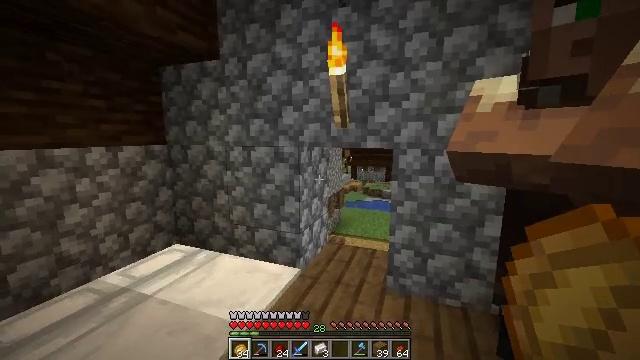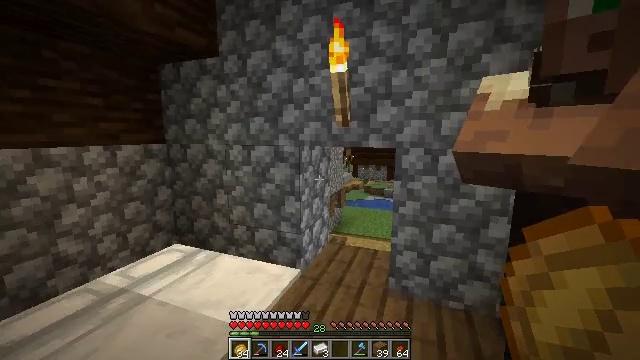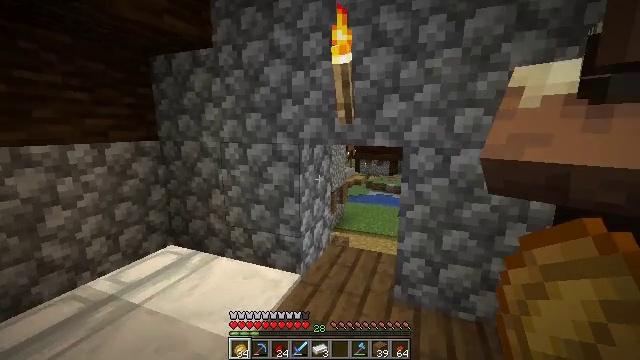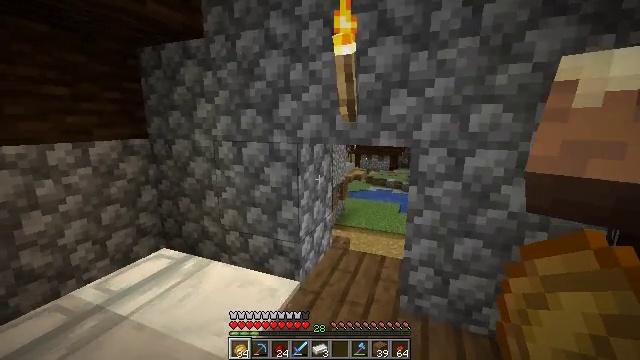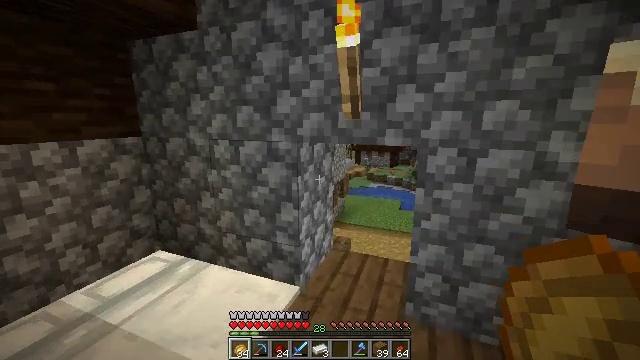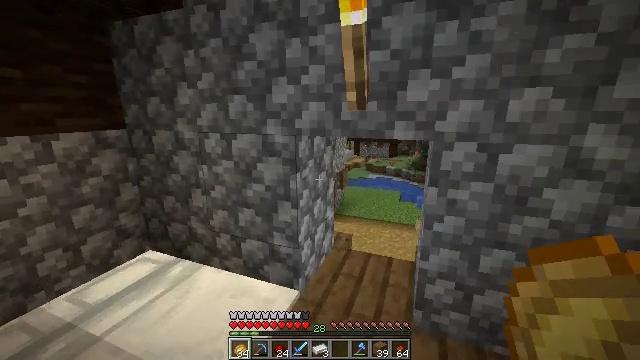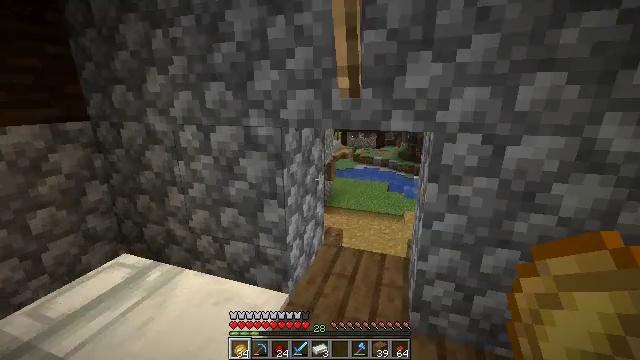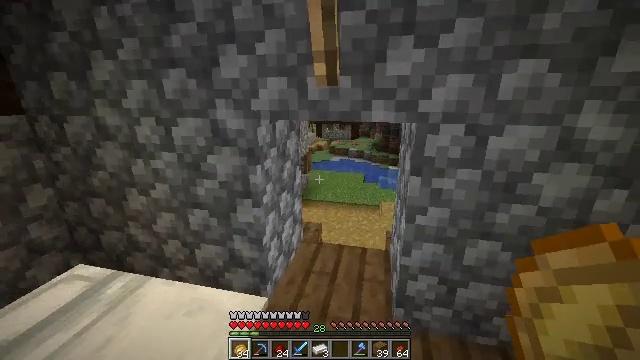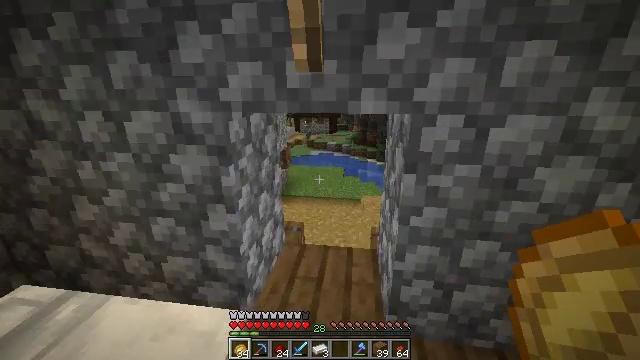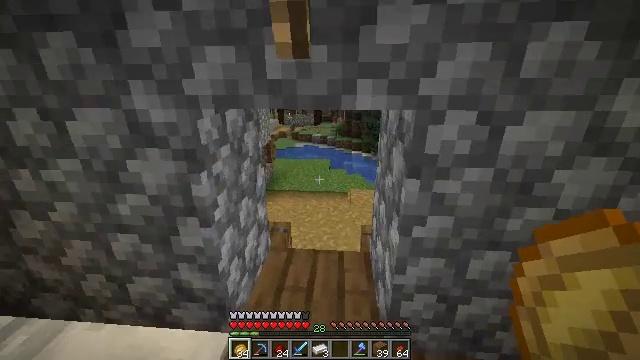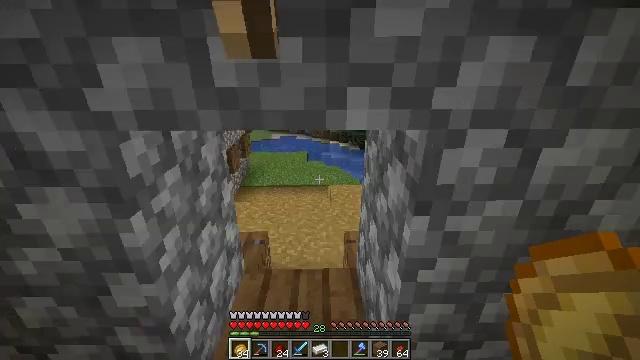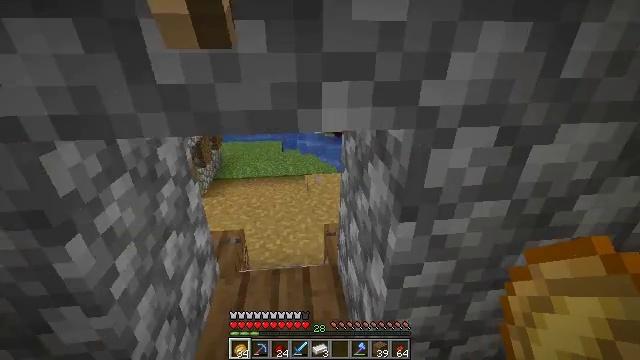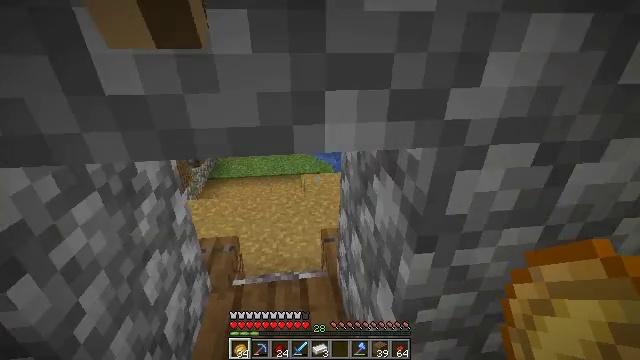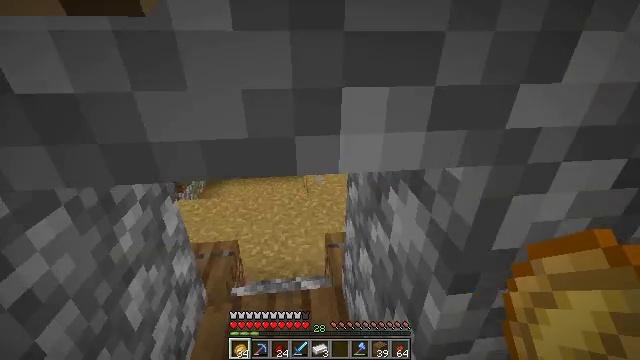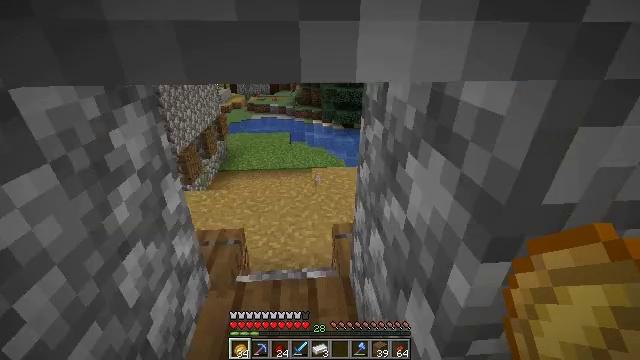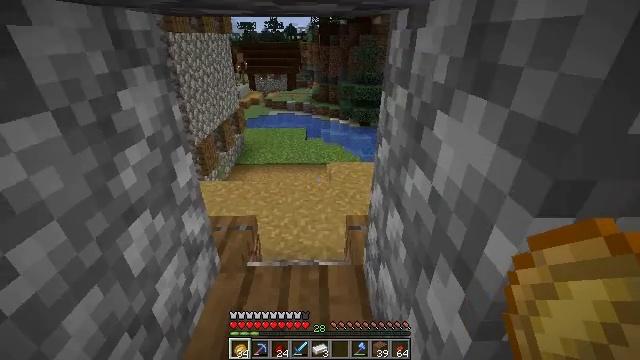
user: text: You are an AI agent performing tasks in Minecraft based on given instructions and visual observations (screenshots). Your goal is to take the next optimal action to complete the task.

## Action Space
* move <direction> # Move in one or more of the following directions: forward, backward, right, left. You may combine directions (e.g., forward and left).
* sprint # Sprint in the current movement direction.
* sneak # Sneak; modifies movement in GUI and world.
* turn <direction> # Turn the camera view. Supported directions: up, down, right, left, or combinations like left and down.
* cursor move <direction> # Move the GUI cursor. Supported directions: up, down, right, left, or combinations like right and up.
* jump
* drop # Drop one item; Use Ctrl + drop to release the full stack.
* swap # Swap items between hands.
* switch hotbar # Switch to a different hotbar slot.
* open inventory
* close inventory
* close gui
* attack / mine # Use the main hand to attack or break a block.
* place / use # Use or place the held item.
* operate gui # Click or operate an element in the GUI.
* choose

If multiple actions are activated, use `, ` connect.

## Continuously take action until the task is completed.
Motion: motion action
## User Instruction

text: Make an item frame in the crafting table.
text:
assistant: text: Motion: move forward
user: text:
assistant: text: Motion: move forward, turn down
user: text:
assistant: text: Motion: move forward, turn down
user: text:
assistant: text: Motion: move forward
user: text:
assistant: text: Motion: move forward, turn down
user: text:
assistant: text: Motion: move forward, turn right and down
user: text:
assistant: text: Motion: move forward, turn right and down
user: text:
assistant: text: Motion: move forward, turn right and down
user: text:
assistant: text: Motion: move forward, turn right and down
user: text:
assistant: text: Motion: move forward, turn right and down
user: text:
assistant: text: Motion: move forward, turn right and down
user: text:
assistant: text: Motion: no_op
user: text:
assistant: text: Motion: sneak
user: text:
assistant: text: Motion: sneak, turn left
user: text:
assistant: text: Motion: sneak, turn left
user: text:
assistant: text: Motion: sneak
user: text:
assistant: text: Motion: sneak
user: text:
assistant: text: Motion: move forward, sneak
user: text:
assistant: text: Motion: move forward, sneak
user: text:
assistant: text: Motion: move forward, sneak
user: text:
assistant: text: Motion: move forward, sneak
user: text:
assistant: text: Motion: move forward, sneak
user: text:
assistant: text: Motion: move forward, sneak
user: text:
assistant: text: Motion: move forward, sneak
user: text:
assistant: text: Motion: move forward, sneak
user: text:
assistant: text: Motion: move forward, sneak
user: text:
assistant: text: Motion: move forward, sneak
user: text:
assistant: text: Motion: move forward, sneak
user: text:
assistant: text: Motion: move forward, sneak
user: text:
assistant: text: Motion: move forward, sneak, turn left